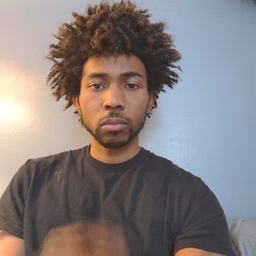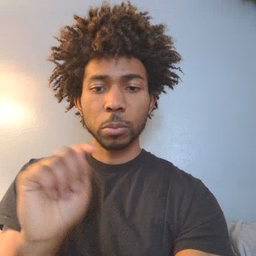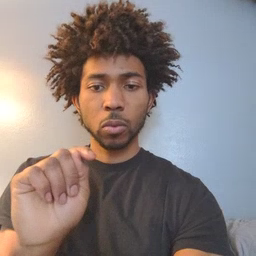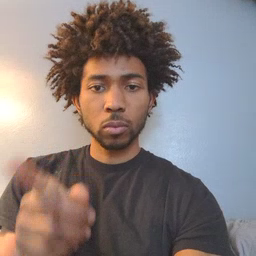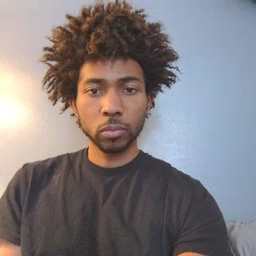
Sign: potty